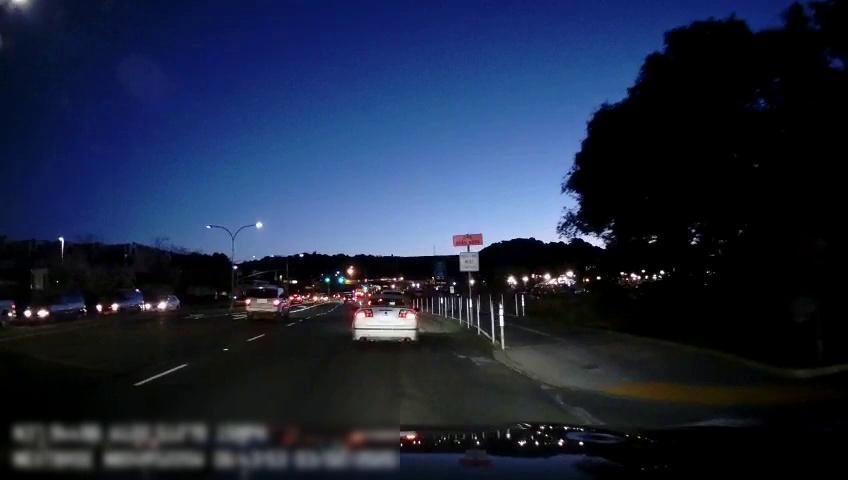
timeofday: Night
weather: Other
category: Drivable Space
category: Vehicles | Car
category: Vehicles | SUV
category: Vehicles | SUV
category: Vehicles | SUV
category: Vehicles | Truck
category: Vehicles | SUV
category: Vehicles | SUV
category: Vehicles | SUV
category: Lanes | Current Lane
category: Lanes | Alternate Lane
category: Traffic | Signs
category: Traffic | Signs